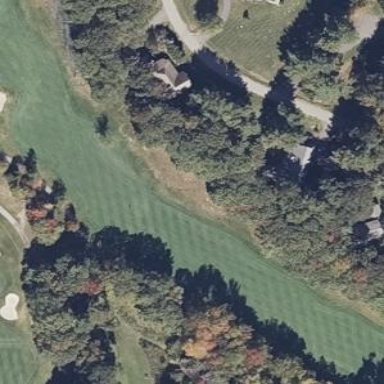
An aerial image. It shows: Grassy area designated as golf fairway.